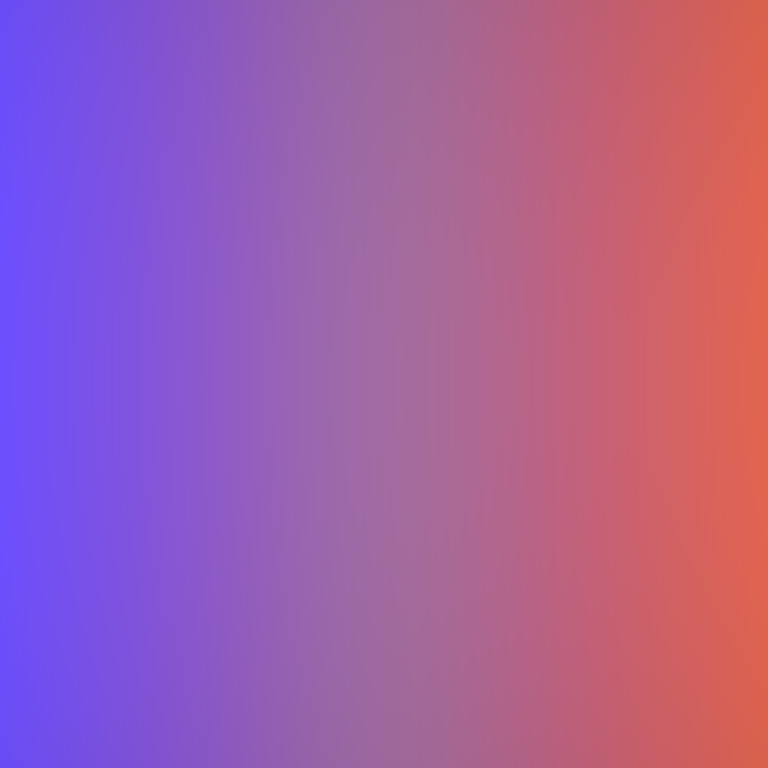
Abstract light effect, smooth gradient from violet to coral, serene atmosphere, soft blend, no room, no furniture, no objects.